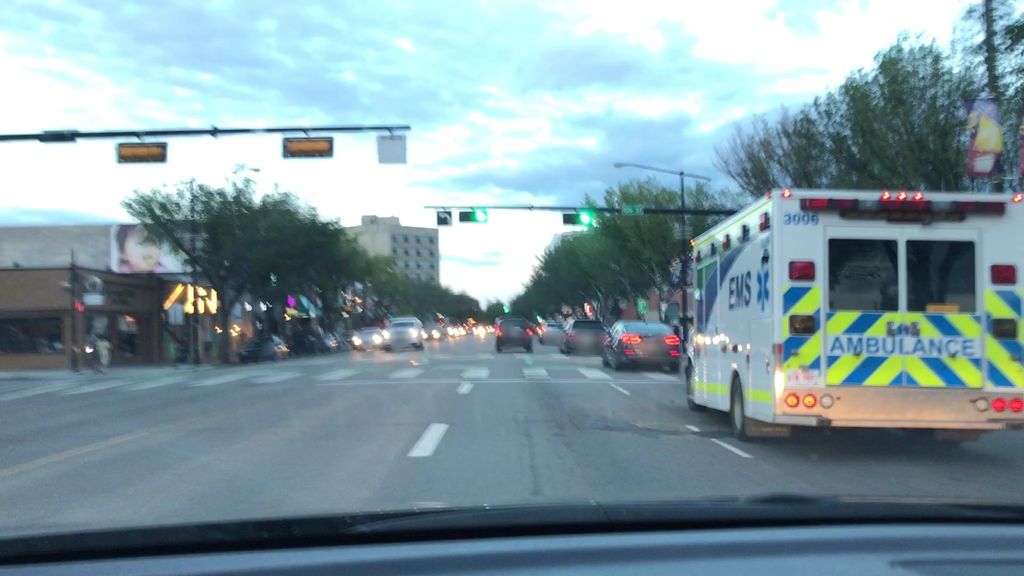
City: edmonton